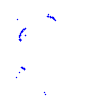
Particle: proton